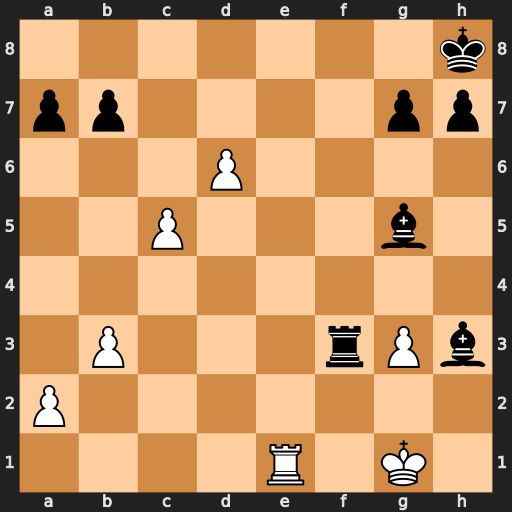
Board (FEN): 7k/pp4pp/3P4/2P3b1/8/1P3rPb/P7/4R1K1
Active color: w
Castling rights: -
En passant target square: -
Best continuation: Re8+ Rf8 Rxf8#